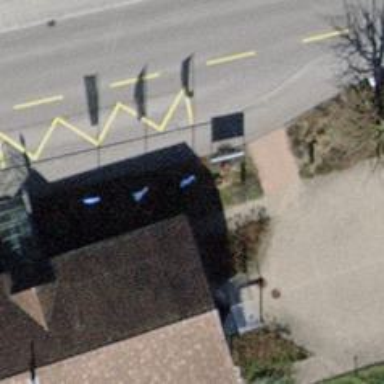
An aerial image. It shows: Flagpole structure.